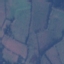
Land use / land cover: Pasture